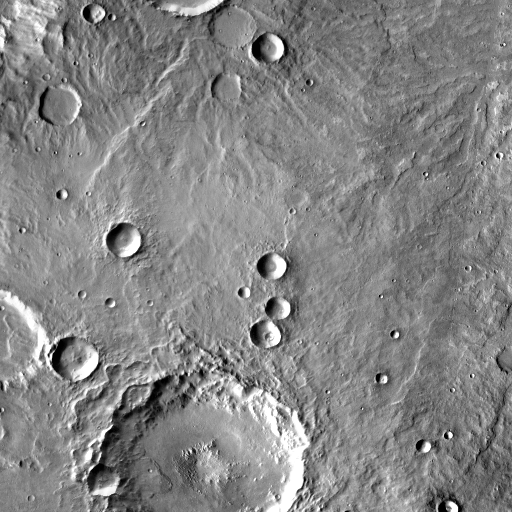
Crater classes present: Background, Other, Layered, Secondary